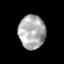
Tissue: skin
Cell type: Epithelial cells
Senescence score: 0.8687
Nuclear area (px): 873
Mean DAPI intensity: 173.915